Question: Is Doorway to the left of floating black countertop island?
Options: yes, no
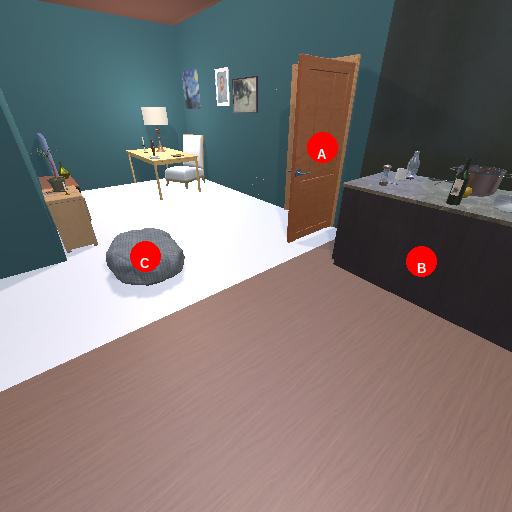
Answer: yes